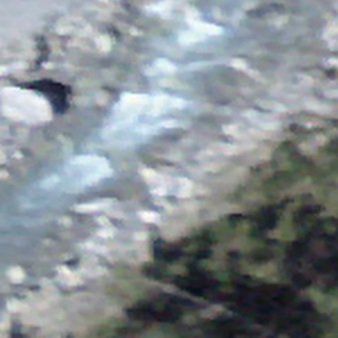
Label: other